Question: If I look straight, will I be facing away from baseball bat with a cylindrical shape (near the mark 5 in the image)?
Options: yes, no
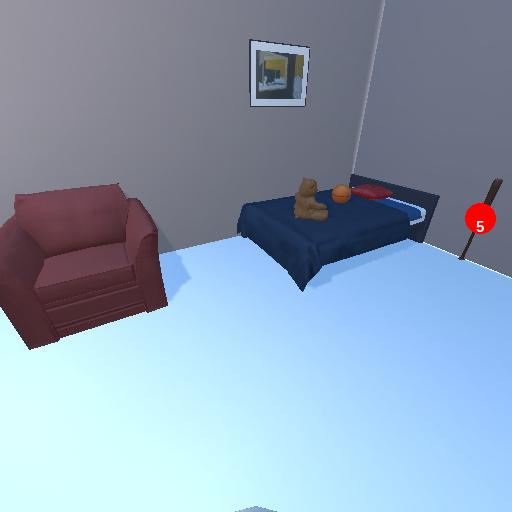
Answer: yes